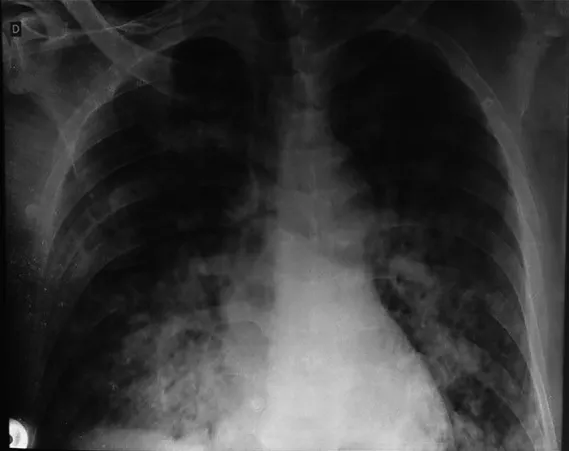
Initial chest X-ray.
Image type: radiology (x_ray)